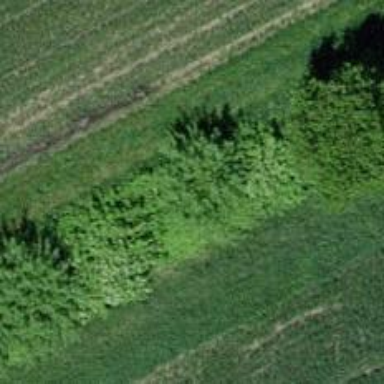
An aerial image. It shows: Broadleaved tree with lush foliage.